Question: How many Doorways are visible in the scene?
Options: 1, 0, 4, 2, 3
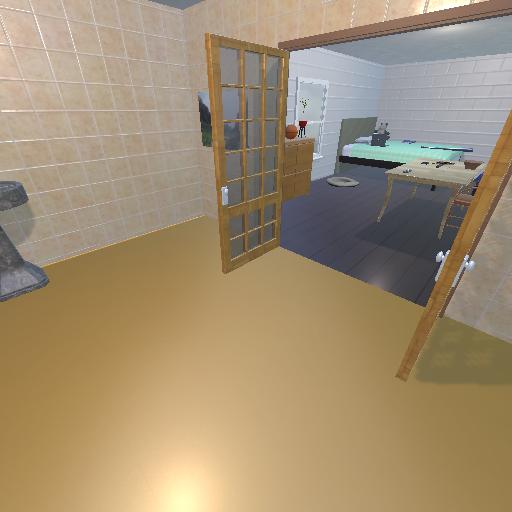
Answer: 1